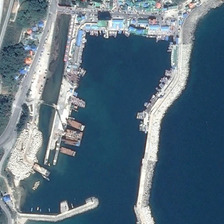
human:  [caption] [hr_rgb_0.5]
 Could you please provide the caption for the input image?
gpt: a port with some boats are near some buildings .

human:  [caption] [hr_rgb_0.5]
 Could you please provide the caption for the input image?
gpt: a port with some boats are near some buildings .

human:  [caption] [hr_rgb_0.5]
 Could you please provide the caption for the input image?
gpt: a port with some boats are near some buildings .

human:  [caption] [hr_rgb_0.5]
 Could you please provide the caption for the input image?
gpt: a port with some boats are near some buildings .

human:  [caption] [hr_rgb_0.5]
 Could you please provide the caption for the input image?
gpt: a port with some boats are near some buildings .